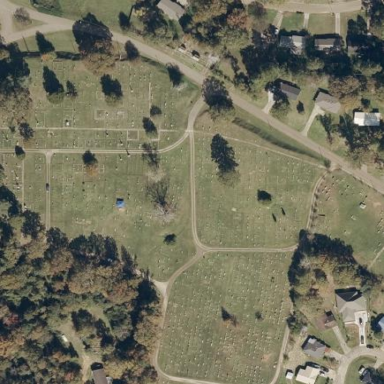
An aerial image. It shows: Cemetery.